Interaction volume radius: 10 \u00c5
Interaction volume height: 15 \u00c5
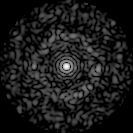
Disorder parameter: 0.8355